RGB frame:
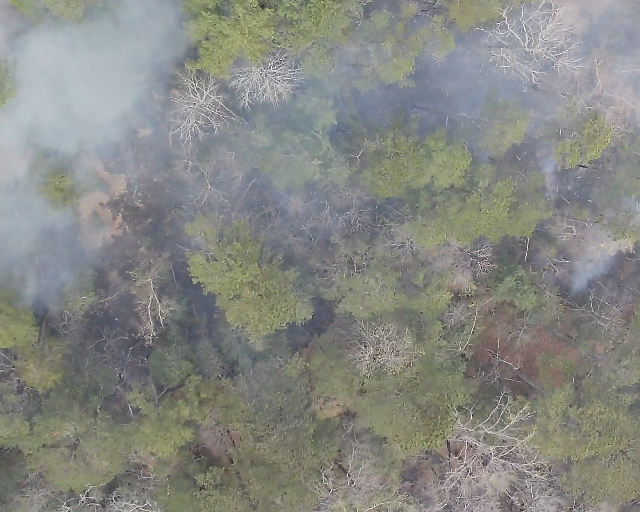
Thermal frame:
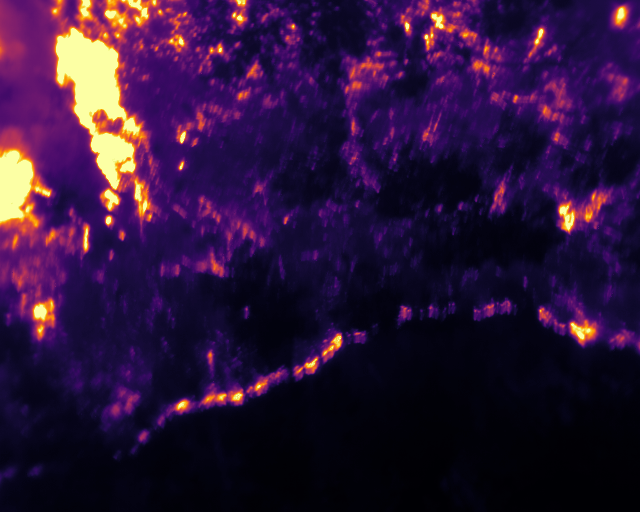
Captured: 2026-02-26 03:10:47
Pixels at or above 80 °C: 35032 (fraction of frame: 0.1069)